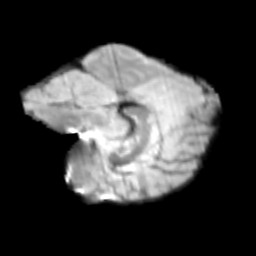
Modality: T2w
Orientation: sagittal
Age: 12
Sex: male
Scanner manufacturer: siemens
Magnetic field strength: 3 T
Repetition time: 3.8 s
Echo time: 0.07 s